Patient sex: M
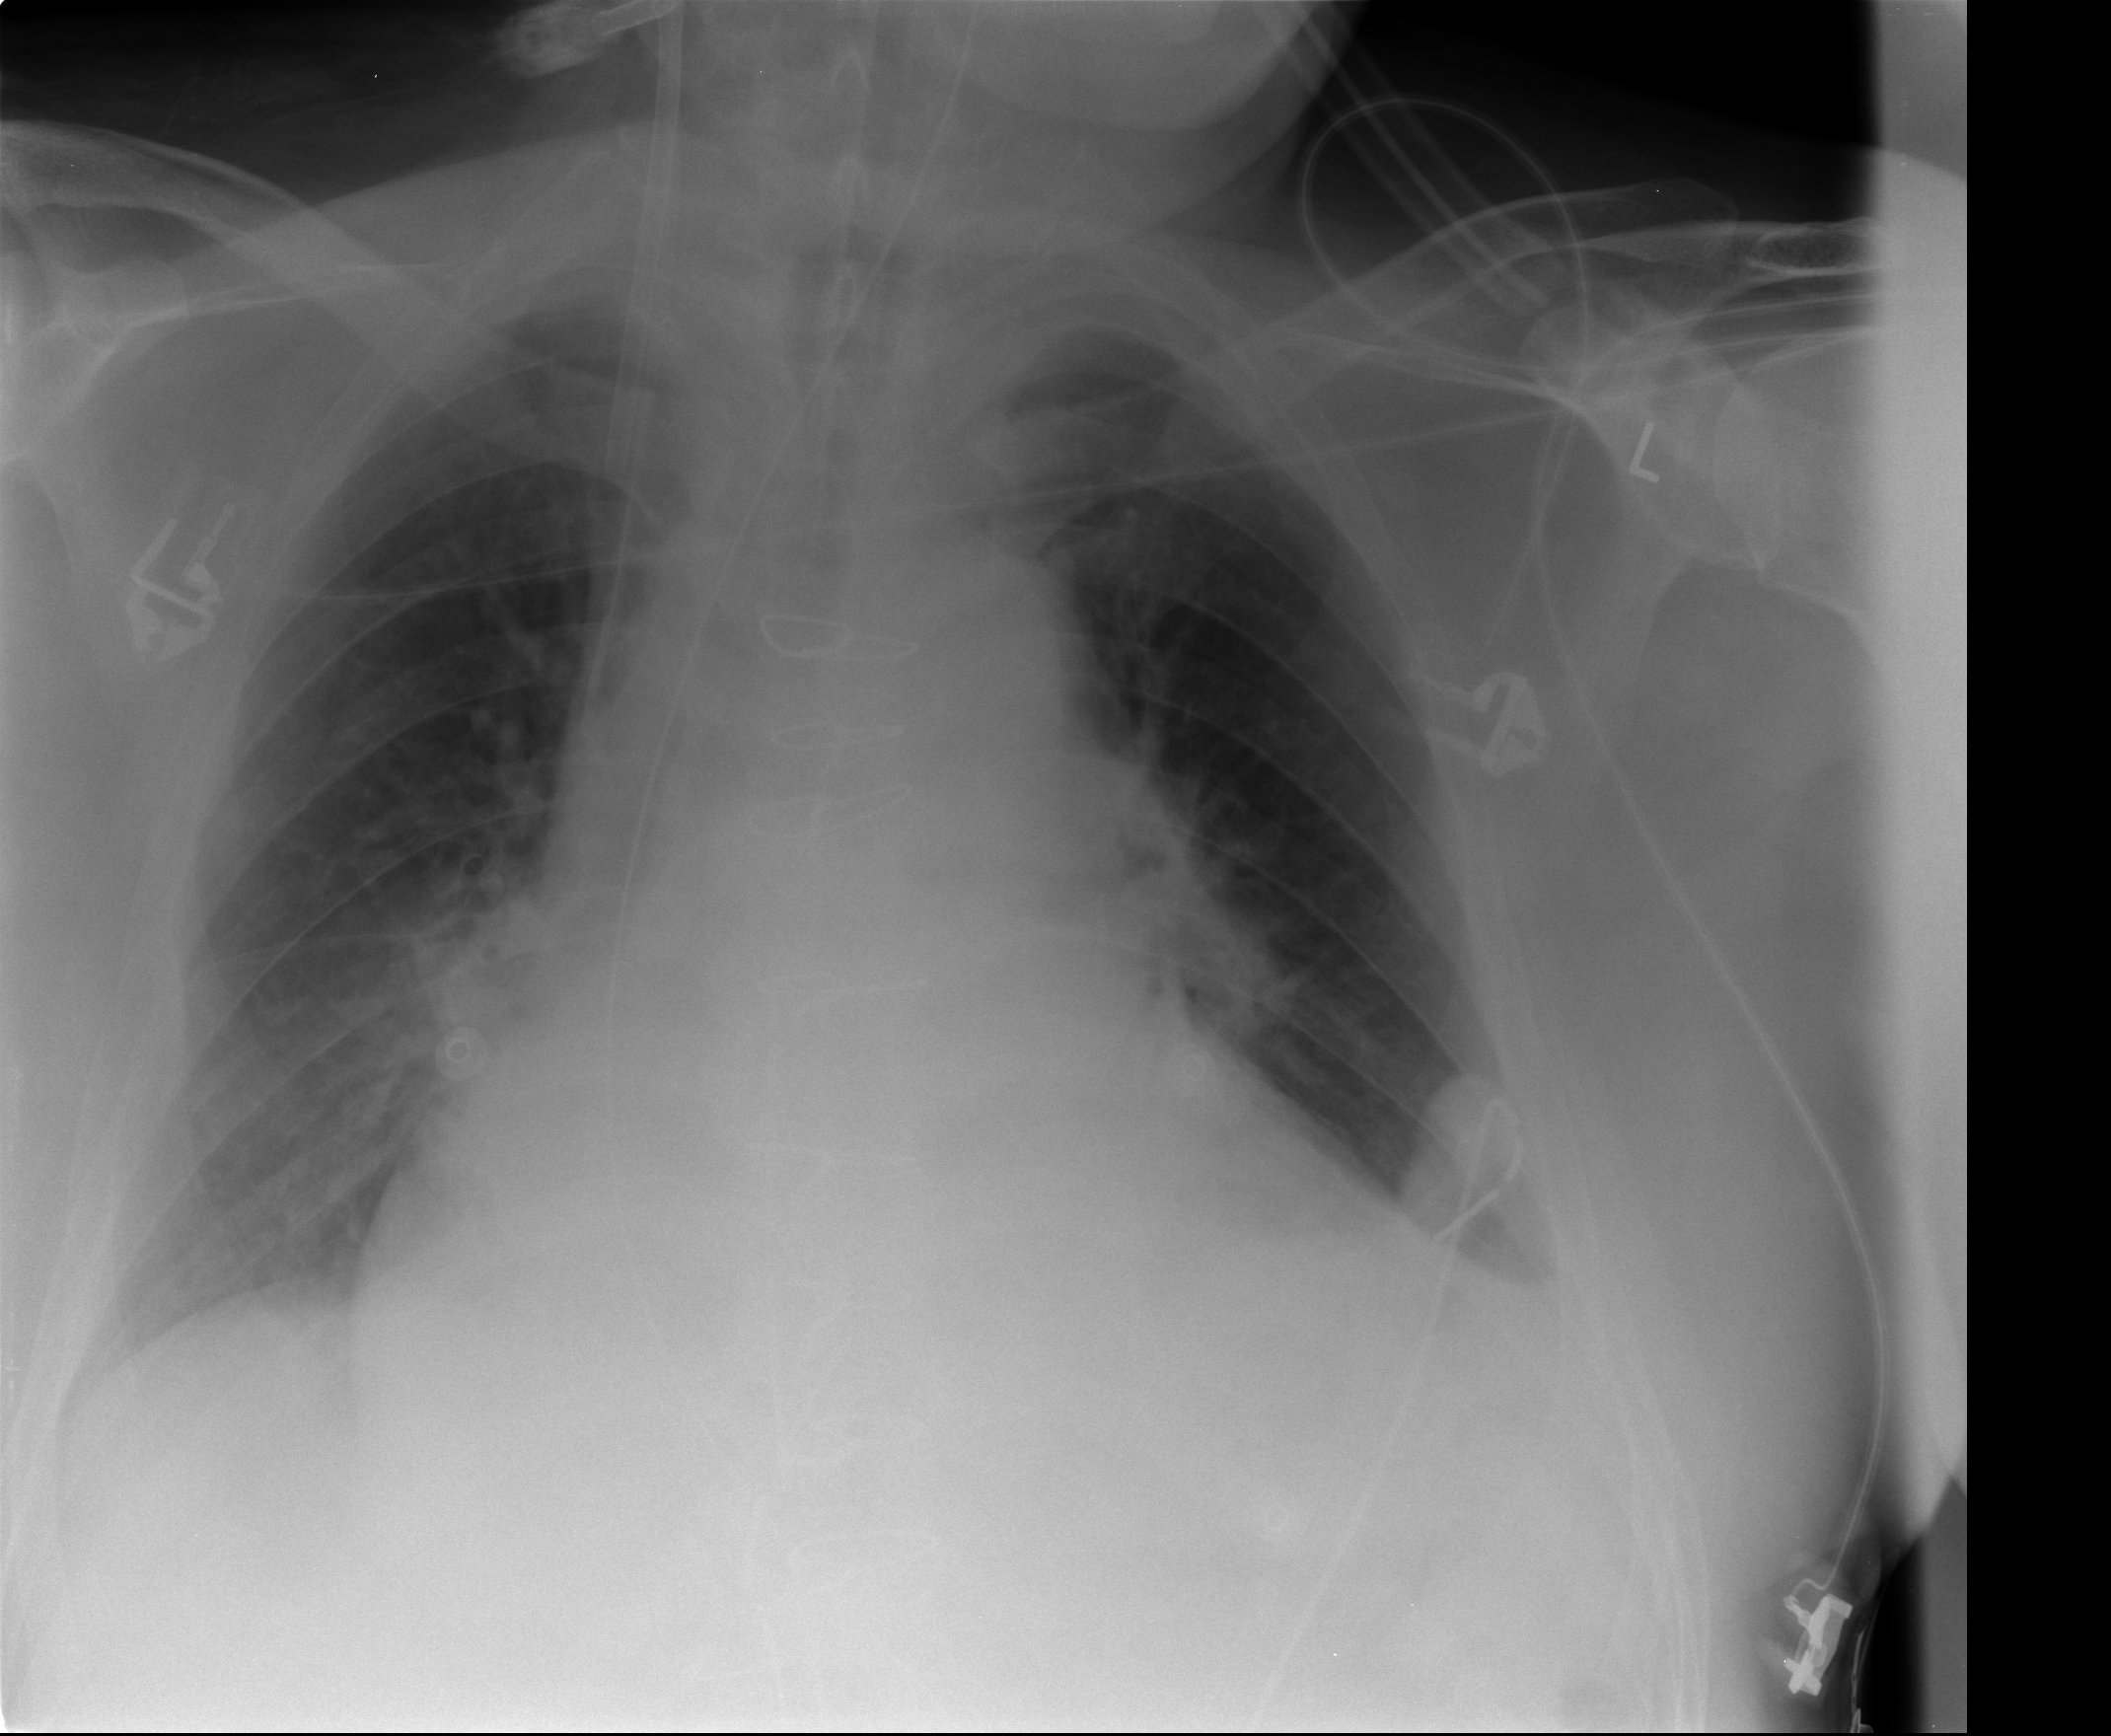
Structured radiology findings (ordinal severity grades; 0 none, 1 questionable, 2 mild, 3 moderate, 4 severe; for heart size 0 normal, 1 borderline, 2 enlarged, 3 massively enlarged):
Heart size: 3
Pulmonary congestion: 1
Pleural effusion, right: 0
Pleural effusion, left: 1
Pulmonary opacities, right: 0
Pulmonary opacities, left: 0
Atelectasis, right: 1
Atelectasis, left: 1